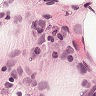
Metastatic tissue present: no